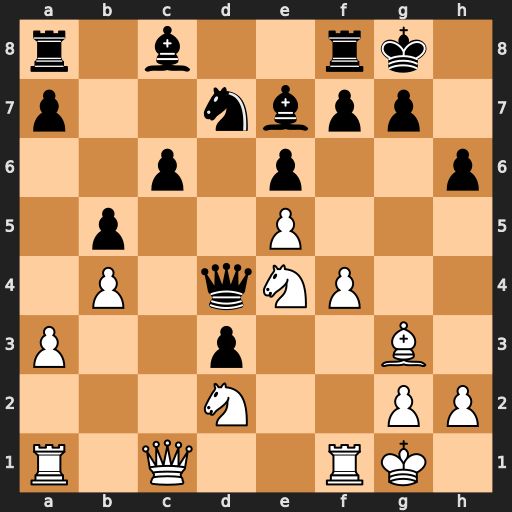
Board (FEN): r1b2rk1/p2nbpp1/2p1p2p/1p2P3/1P1qNP2/P2p2B1/3N2PP/R1Q2RK1
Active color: w
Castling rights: -
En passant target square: -
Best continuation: Bf2 Qxa1 Qxa1